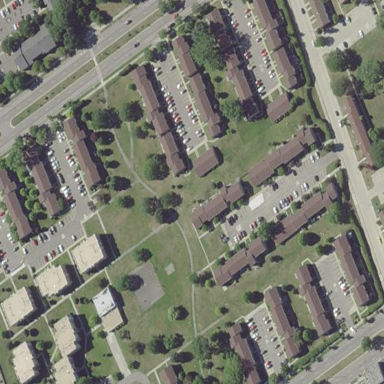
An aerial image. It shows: Residential area with apartments.